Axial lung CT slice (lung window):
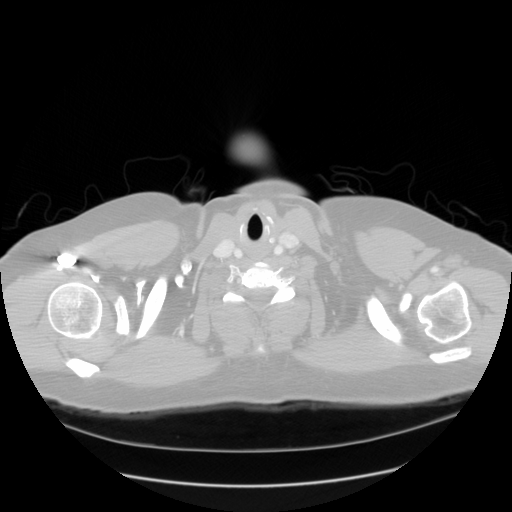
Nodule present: no